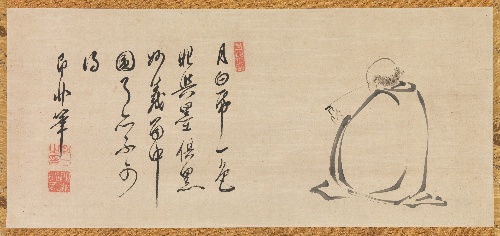
Title: 羅漢図|An Arhat Reading a Sutra by Moonlight
Artist: Jifei Ruyi (Japanese: Sokuhi Noitsu) 即非如一
Artist bio: Chinese, 1616–1671
Date: 17th century, after 1661
Object type: Hanging scroll
Classification: Paintings
Medium: Hanging scroll; ink on paper
Culture: Japan
Period: Edo period (1615–1868)
Dimensions: Image: 10 13/16 x 23 7/8 in. (27.5 x 60.6 cm)
Overall with mounting: 44 1/4 × 24 5/8 in. (112.4 × 62.5 cm)
Overall with knobs: 44 1/4 × 26 3/4 in. (112.4 × 68 cm)
Department: Asian Art
Credit line: The Harry G. C. Packard Collection of Asian Art, Gift of Harry G. C. Packard, and Purchase, Fletcher, Rogers, Harris Brisbane Dick, and Louis V. Bell Funds, Joseph Pulitzer Bequest, and The Annenberg Fund Inc. Gift, 1975
Accession year: 1975
Repository: Metropolitan Museum of Art, New York, NY
Tags: Men|Reading